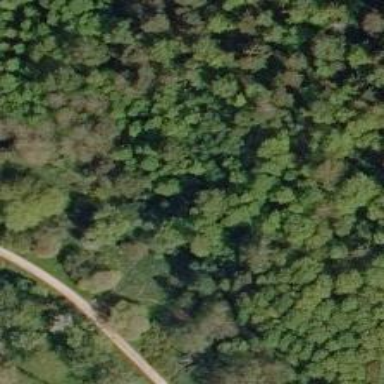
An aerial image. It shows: This image shows arboretum.